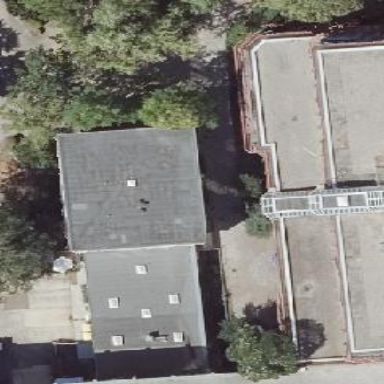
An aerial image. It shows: Building with flat roof.